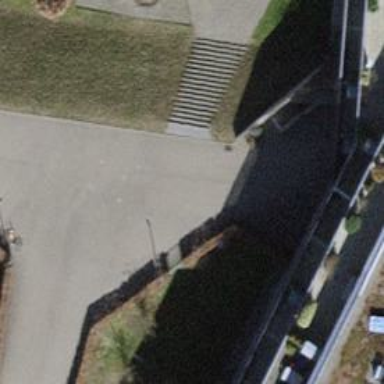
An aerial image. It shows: Road with steps.